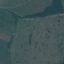
Land use / land cover class: Pasture